Question: So I have something like this:

Under the "Products" ComboBox there is a ListView that displays the new items that are added when the user clicks the "Add" button to add the selected product.
When the user makes a Product Descriptor selection for a product, I need to change a property of the associated data bound object. How do I access that object? I have a handler for the SelectedIndexChanged event of a given Product Descriptor ComboBox, but how do I get the DataItem of the row containing the ComboBox that had its selection changed?
I thought about ListView's ItemCommand event, but I can't see how I would use it in this case.
I also saw this post, in which one answer mentions storing ids in hiddenfields:
<URL>
But in that case, how would I get the Ids from those hidden fields?
Thanks for your help!
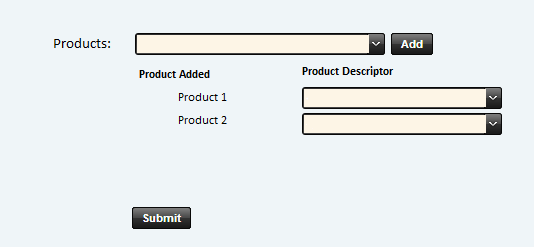
Answer: Tim Schmelter's answer led me to this answer:
'''
Dim comboBox = CType(sender, RadComboBox)
Dim item = CType(comboBox.NamingContainer, ListViewItem)
Dim myListItem = myCollection(item.DataItemIndex)
'''